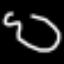
Label: squiggle